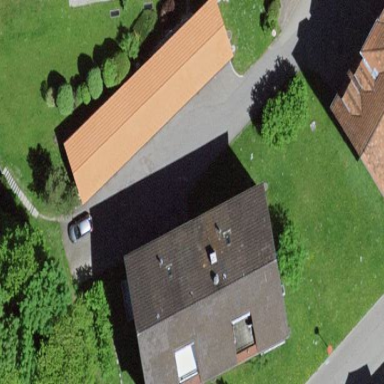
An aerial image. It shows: Group of garages.